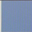
Piece: xx